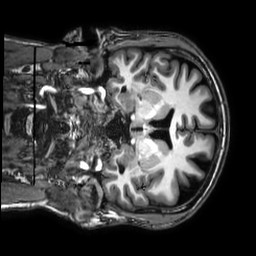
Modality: T1w
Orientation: coronal
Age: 44
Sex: male
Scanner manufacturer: philips
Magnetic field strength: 3 T
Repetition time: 0.008168 s
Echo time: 0.003739 s